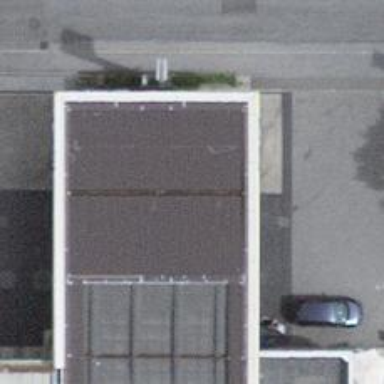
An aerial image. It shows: Fuel station.